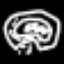
Label: donut